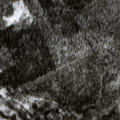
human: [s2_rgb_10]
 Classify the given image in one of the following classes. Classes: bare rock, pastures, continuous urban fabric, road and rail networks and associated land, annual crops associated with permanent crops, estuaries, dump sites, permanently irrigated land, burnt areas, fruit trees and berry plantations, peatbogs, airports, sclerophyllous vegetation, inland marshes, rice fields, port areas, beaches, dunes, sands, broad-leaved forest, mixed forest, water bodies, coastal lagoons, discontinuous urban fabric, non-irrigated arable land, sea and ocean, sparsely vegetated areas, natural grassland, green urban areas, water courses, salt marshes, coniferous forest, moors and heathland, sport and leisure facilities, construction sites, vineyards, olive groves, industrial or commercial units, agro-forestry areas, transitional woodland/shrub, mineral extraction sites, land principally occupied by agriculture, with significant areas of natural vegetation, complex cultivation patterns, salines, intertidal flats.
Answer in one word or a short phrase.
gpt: coniferous forest, mixed forest